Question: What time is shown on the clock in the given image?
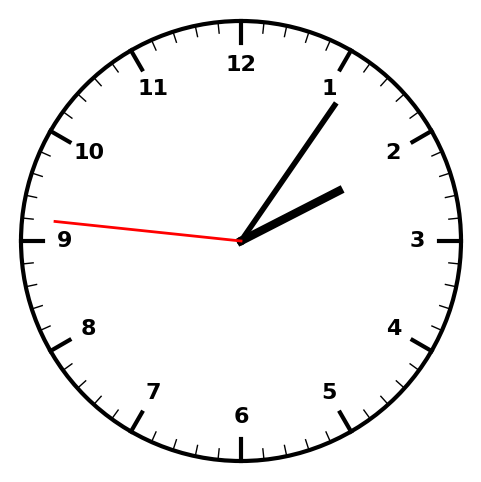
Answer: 02:05:46